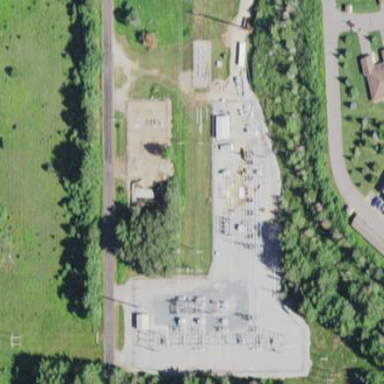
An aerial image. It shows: Power substation enclosed by fence.